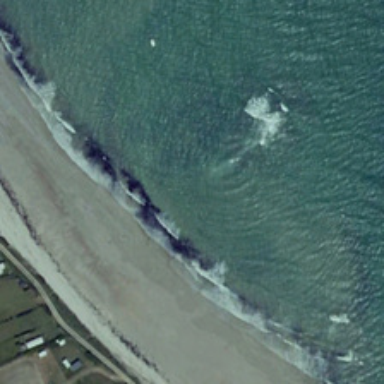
A yellow beach is near a piece of green ocean .